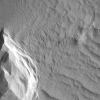
Atmospheric dust classification: not_dusty